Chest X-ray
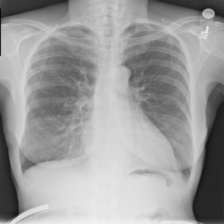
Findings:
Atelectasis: negative
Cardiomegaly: negative
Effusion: positive
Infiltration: negative
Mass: negative
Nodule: negative
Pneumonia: negative
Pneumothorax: negative
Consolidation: negative
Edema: negative
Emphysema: negative
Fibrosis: negative
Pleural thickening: negative
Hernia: negative